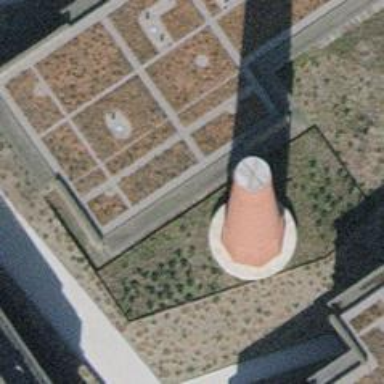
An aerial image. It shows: Chimney that is man-made.